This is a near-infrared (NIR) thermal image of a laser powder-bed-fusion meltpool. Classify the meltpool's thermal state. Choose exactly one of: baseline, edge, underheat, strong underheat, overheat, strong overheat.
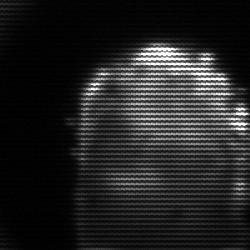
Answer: baseline